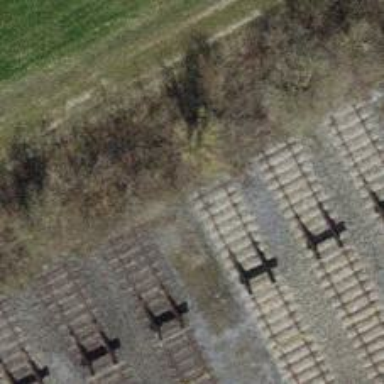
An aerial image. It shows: Railway buffer stop.